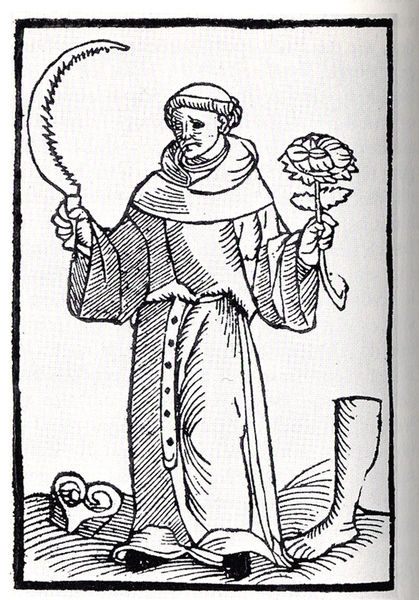
Titel: Luther mit Sichel und Rose
Institution: (Seriendruck)
Schlagwörter: blätter, fuß, hand, kopf, mann, schatten, weiß, blume, finger, frisur, grau, haar, hintergrund, holz, mund, nase, schwarz, zeichnung, blick, blüte, gras, gürtel, rose, anatomie, augen, falten, gesicht, halten, kragen, rahmen, stehen, tod, trauer, ärmel, bild, bildnis, hände, ebene, erde, feld, hügel, boden, auge, figur, gewand, haare, kutte, mantel, stehend, pflanze, knopf, traurig, bein, holzschnitt, schuhe, grafik, graphik, rand, church, crown, hands, hat, priest, white, belt, black, face, hair, munch, nose, robe, glatze, gown, print, plant, faltenwurf, knöpfe, striche, buch, kloster, druck, schnitt, schwarzweiss, sichel, schraffur, schraffuren, radierung, stich, säbel, haarkranz, medizin, distel, blat, ganzfigur, säge, sad, flower, man, mittelalter, erhoben, priester, head, gärtner, mönch, luther, heiliger, eyes, herz, schlüssel, drawing, paper, kupferstich, heilung, chin, mouth, buttons, line, sketch, quill, sense, kapuze, franziskaner, sicher, federzeichnung, gezackt, sonnenblume, ancient, cape, tonsur, ink, ground, bald, foot, shoes, monk, draw, eye, lines, bare, wunder, horns, scharffur, carving, ehen, cut, standing, mänch, scythe, bold, stem, leg, seiss, weapon, knife, heart, siche, hood, blade, harvest, mnch, eriendruck, olzschnitt, scissors, card, petal, sickle, curved, sketching, engraves, half, mänche, balck and white, önch, munk, black], sithe, sicle, franciscan, munc, cut off, sichel blume, maryter